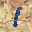
Label: 1